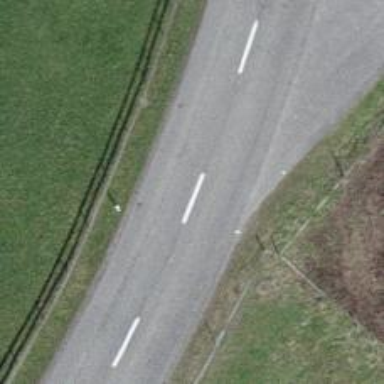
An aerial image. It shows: Paved tertiary road.